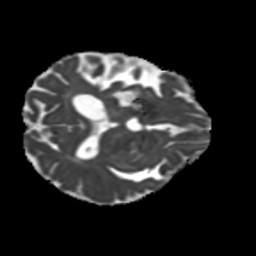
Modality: MD
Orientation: axial
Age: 75
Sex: female
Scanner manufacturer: siemens
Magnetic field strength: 3 T
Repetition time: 5.25 s
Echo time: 0.08 s